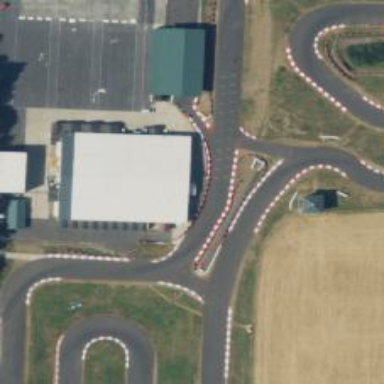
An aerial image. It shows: Asphalt raceway designed for motor sports.